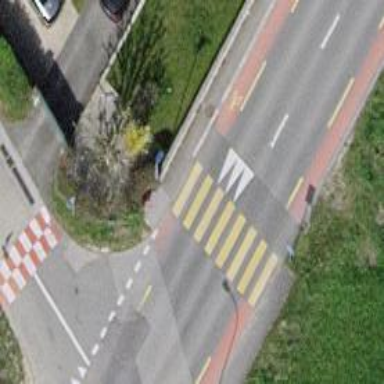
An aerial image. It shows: Traffic calming hump on the road.